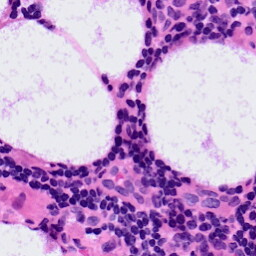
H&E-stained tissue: LymphNode